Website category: jobs
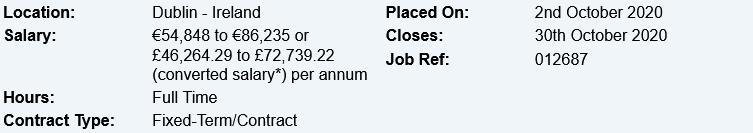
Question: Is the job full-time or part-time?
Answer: Full Time

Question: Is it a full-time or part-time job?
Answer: Full Time

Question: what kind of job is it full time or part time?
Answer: Full Time

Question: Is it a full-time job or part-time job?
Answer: Full Time

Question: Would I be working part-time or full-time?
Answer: Full Time

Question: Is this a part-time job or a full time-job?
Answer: Full Time

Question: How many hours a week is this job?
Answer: Full Time

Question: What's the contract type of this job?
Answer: Fixed-Term/Contract

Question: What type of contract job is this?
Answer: Fixed-Term/Contract

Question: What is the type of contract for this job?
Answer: Fixed-Term/Contract

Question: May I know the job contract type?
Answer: Fixed-Term/Contract

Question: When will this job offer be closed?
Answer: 30th October 2020

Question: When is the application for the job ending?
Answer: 30th October 2020

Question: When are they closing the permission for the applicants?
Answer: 30th October 2020

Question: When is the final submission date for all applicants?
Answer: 30th October 2020

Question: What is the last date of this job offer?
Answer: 30th October 2020

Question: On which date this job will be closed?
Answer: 30th October 2020

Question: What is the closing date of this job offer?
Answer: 30th October 2020

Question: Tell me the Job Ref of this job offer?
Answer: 012687

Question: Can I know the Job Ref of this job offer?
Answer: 012687

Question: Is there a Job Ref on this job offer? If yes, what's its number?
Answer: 012687

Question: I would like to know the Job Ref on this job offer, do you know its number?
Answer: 012687

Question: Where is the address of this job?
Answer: Dublin - Ireland

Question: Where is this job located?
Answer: Dublin - Ireland

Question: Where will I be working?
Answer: Dublin - Ireland

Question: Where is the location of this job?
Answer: Dublin - Ireland

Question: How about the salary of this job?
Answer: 54,848 to 86,235 or 46,264.29 to 72,739.22 (converted salary*) per annum

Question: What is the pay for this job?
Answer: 54,848 to 86,235 or 46,264.29 to 72,739.22 (converted salary*) per annum

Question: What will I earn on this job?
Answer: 54,848 to 86,235 or 46,264.29 to 72,739.22 (converted salary*) per annum

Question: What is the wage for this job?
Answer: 54,848 to 86,235 or 46,264.29 to 72,739.22 (converted salary*) per annum

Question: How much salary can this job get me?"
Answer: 54,848 to 86,235 or 46,264.29 to 72,739.22 (converted salary*) per annum

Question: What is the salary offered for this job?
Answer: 54,848 to 86,235 or 46,264.29 to 72,739.22 (converted salary*) per annum

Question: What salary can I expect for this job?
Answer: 54,848 to 86,235 or 46,264.29 to 72,739.22 (converted salary*) per annum

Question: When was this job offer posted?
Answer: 2nd October 2020

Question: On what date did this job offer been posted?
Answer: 2nd October 2020